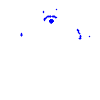
Particle: proton